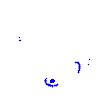
Particle: electron